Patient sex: F
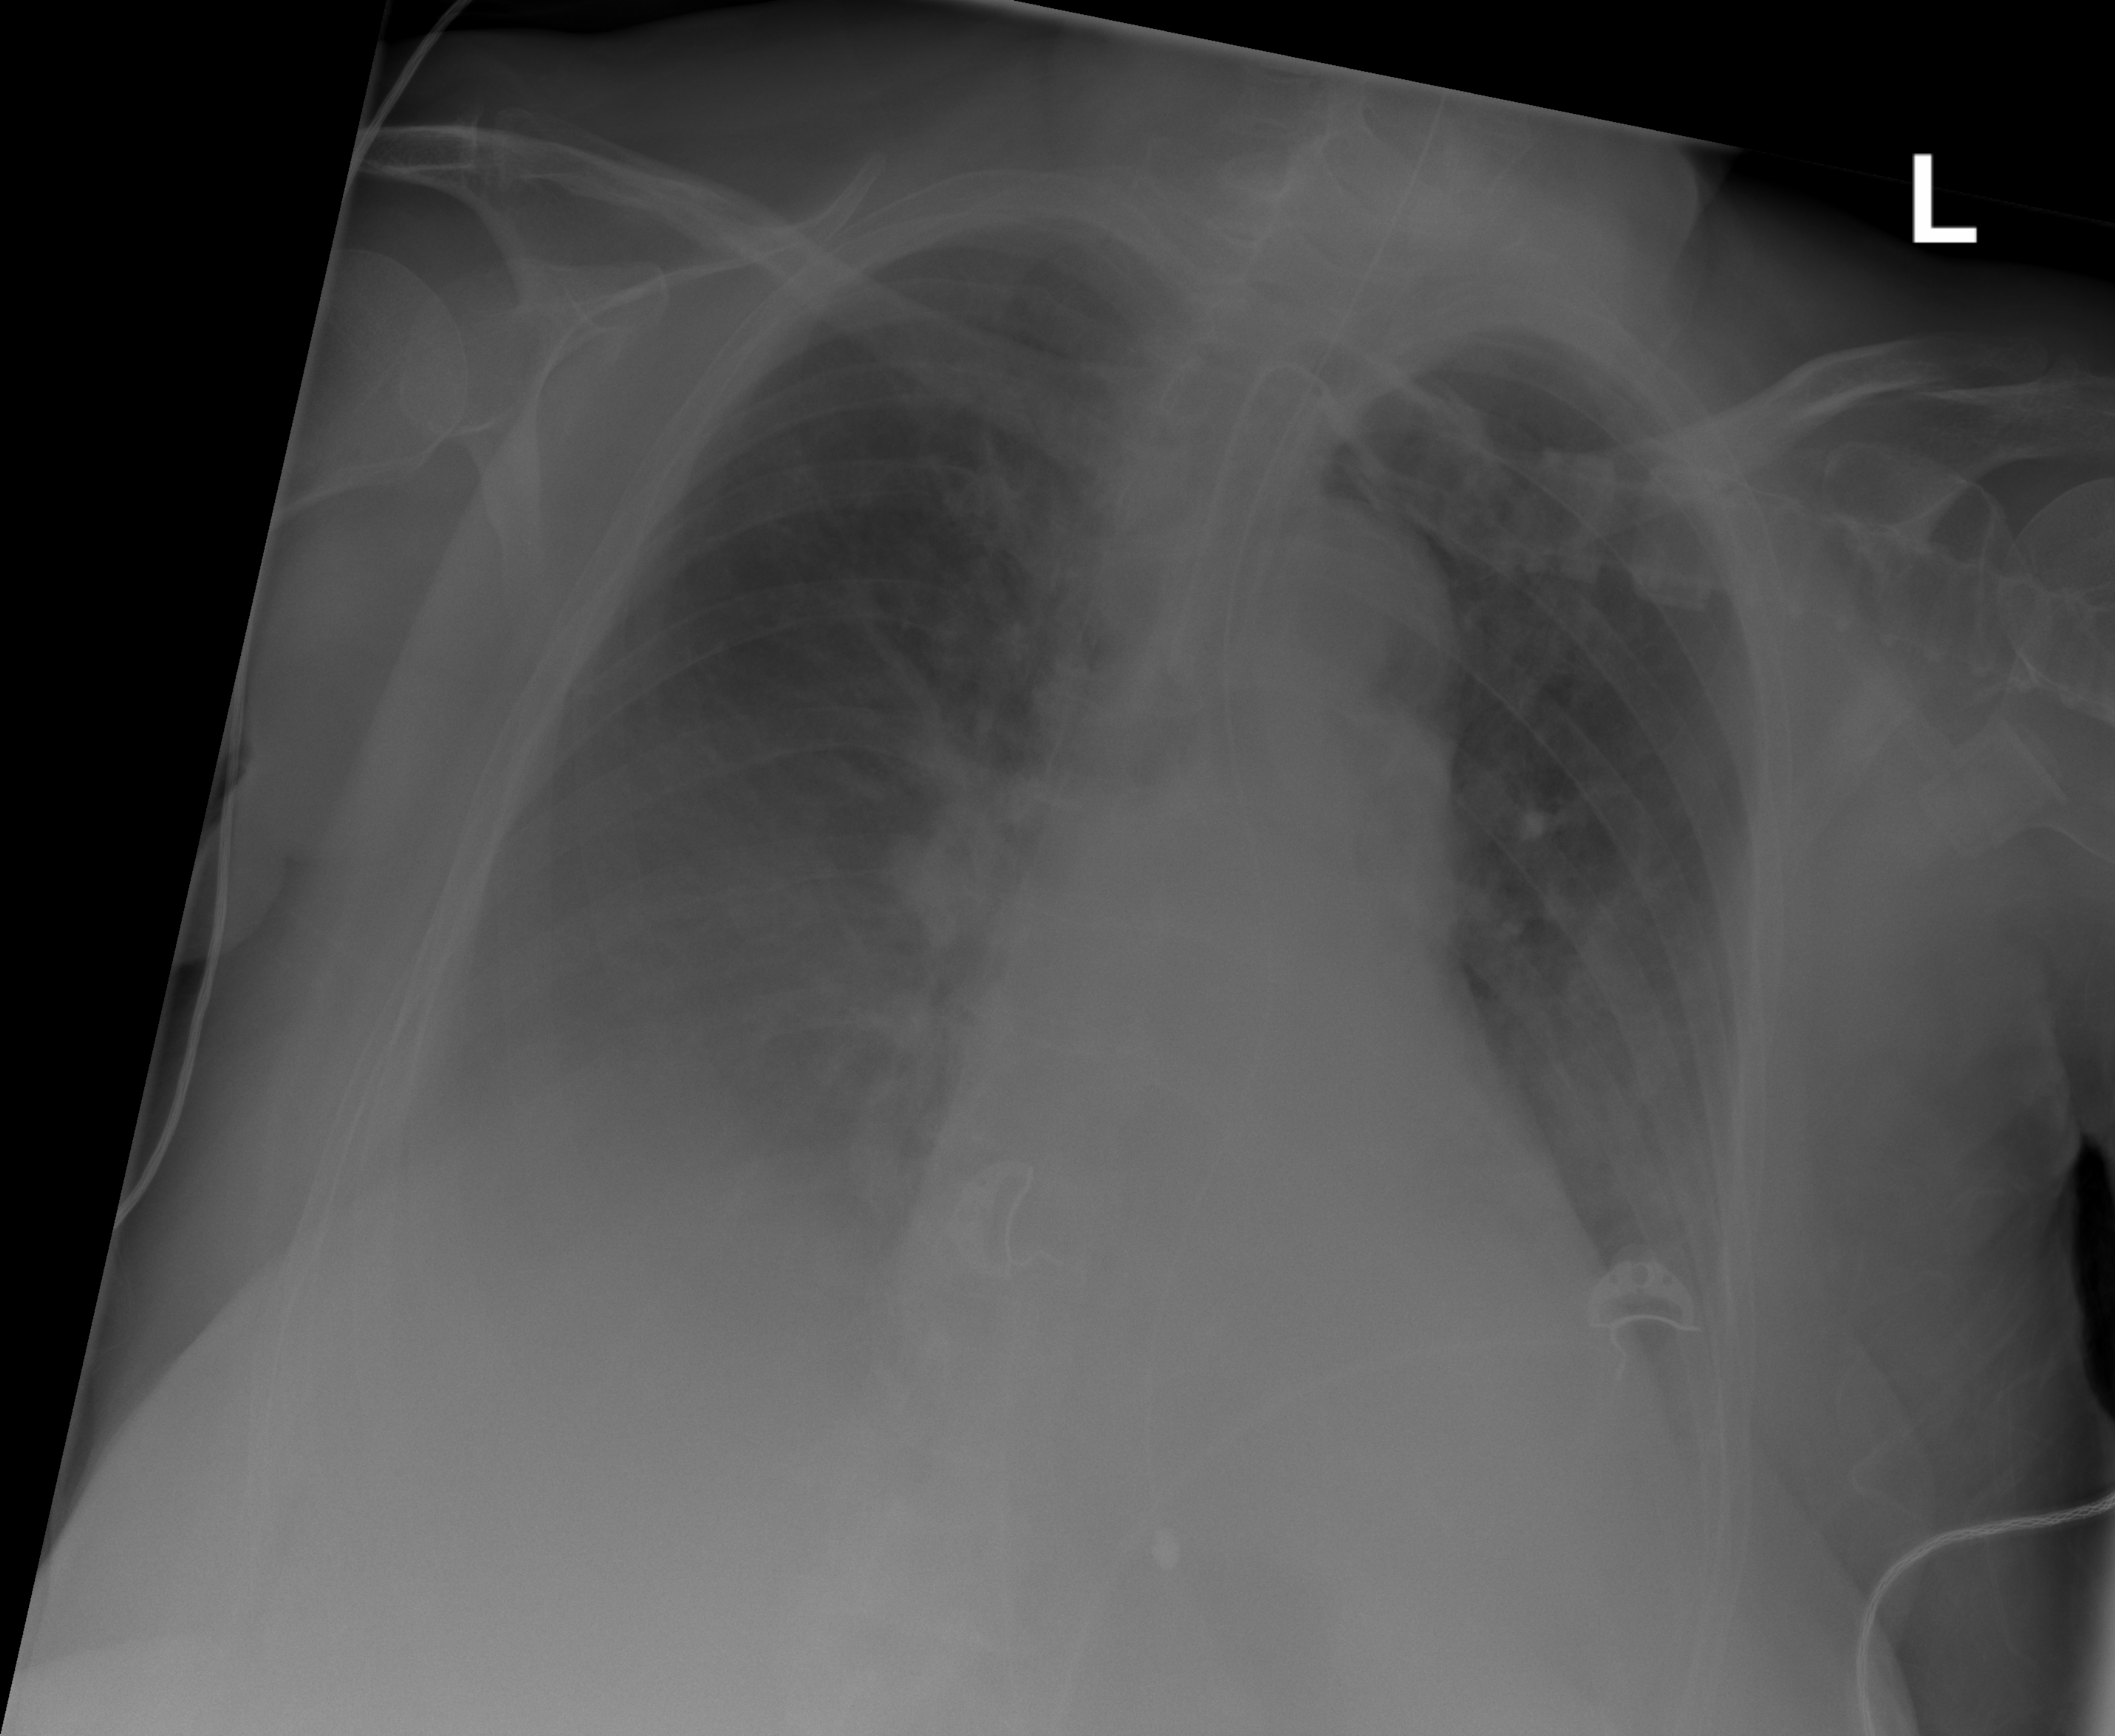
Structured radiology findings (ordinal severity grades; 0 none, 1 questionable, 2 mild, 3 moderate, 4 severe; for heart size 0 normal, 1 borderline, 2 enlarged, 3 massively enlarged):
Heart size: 0
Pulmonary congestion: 2
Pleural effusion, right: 2
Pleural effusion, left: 2
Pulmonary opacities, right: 0
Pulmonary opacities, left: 0
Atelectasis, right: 2
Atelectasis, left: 2